Question: I want to pass model to Post method of controller. When method is called it shows null value for content and 0 for Id. Ideally it should contain the values of model it has displayed.

View:
'''
@model MvcApplication4.Models.WorldModel
@{
ViewBag.Title = "Information";
Layout = "~/Views/Shared/_Layout.cshtml";
}
@using (Html.BeginForm("Information", "World", FormMethod.Post))
{
@Html.AntiForgeryToken()
@Html.ValidationSummary(true)
<br />
@Html.DisplayFor(model => model.Id)
<br />
@Html.DisplayFor(model => model.Content)
<br />
<input type="submit" value="Next" />
}
'''
Controller: Method called when click on submit button.
'''
[HttpPost]
[ValidateAntiForgeryToken]
public ActionResult Information(WorldModel worldModel)
{
CandidateSession cs = (CandidateSession)Session["Can"];
var can = cs.Candidates.Where(x => x.IsNameDispalyed == false);
if (can.Count() > 0)
{
var can1 = can.First();
can1.IsNameDispalyed = true;
Session["Can"] = cs;
return View(new WorldModel() { Id = can1.Id, Content = can1.Name });
}
return View(new WorldModel());
}
'''
Model:
'''
public class WorldModel
{
public int Id { get; set; }
public string Content { get; set; }
}
'''
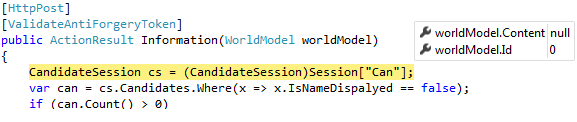
Answer: You should add hidden inputs containing your values :
'''
@Html.HiddenFor(model => model.Id)
@Html.HiddenFor(model => model.Content)
'''
This is because the model binder will search for inputs (like textboxes, or hidden fields) to get values and associated them with your model properties (based on input names). No input is created with 'DisplayFor', so the model binder can't find your values when you submit your form.